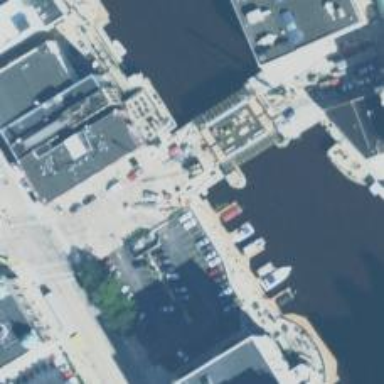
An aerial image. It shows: Footway road with lift movable bridge.